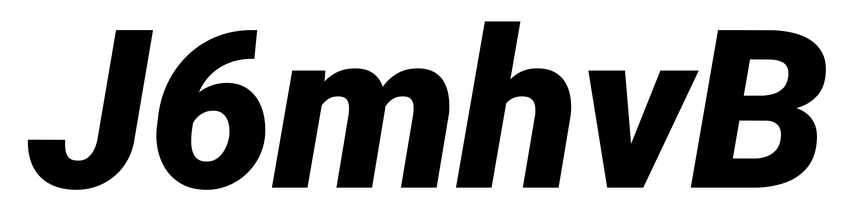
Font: Roboto-Italic_Black_Italic